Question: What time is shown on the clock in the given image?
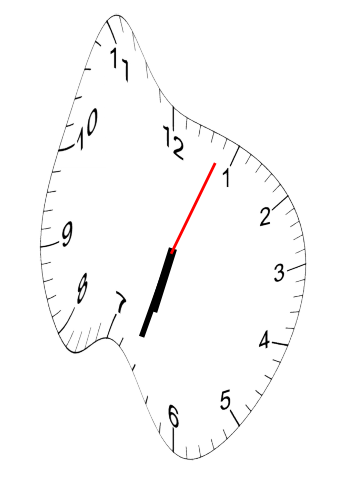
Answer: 06:33:04